Interaction volume radius: 10 \u00c5
Interaction volume height: 20 \u00c5
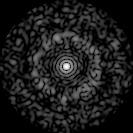
Disorder parameter: 0.8548